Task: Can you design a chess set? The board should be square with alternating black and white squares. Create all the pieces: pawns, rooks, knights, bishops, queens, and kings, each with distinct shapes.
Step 5587:
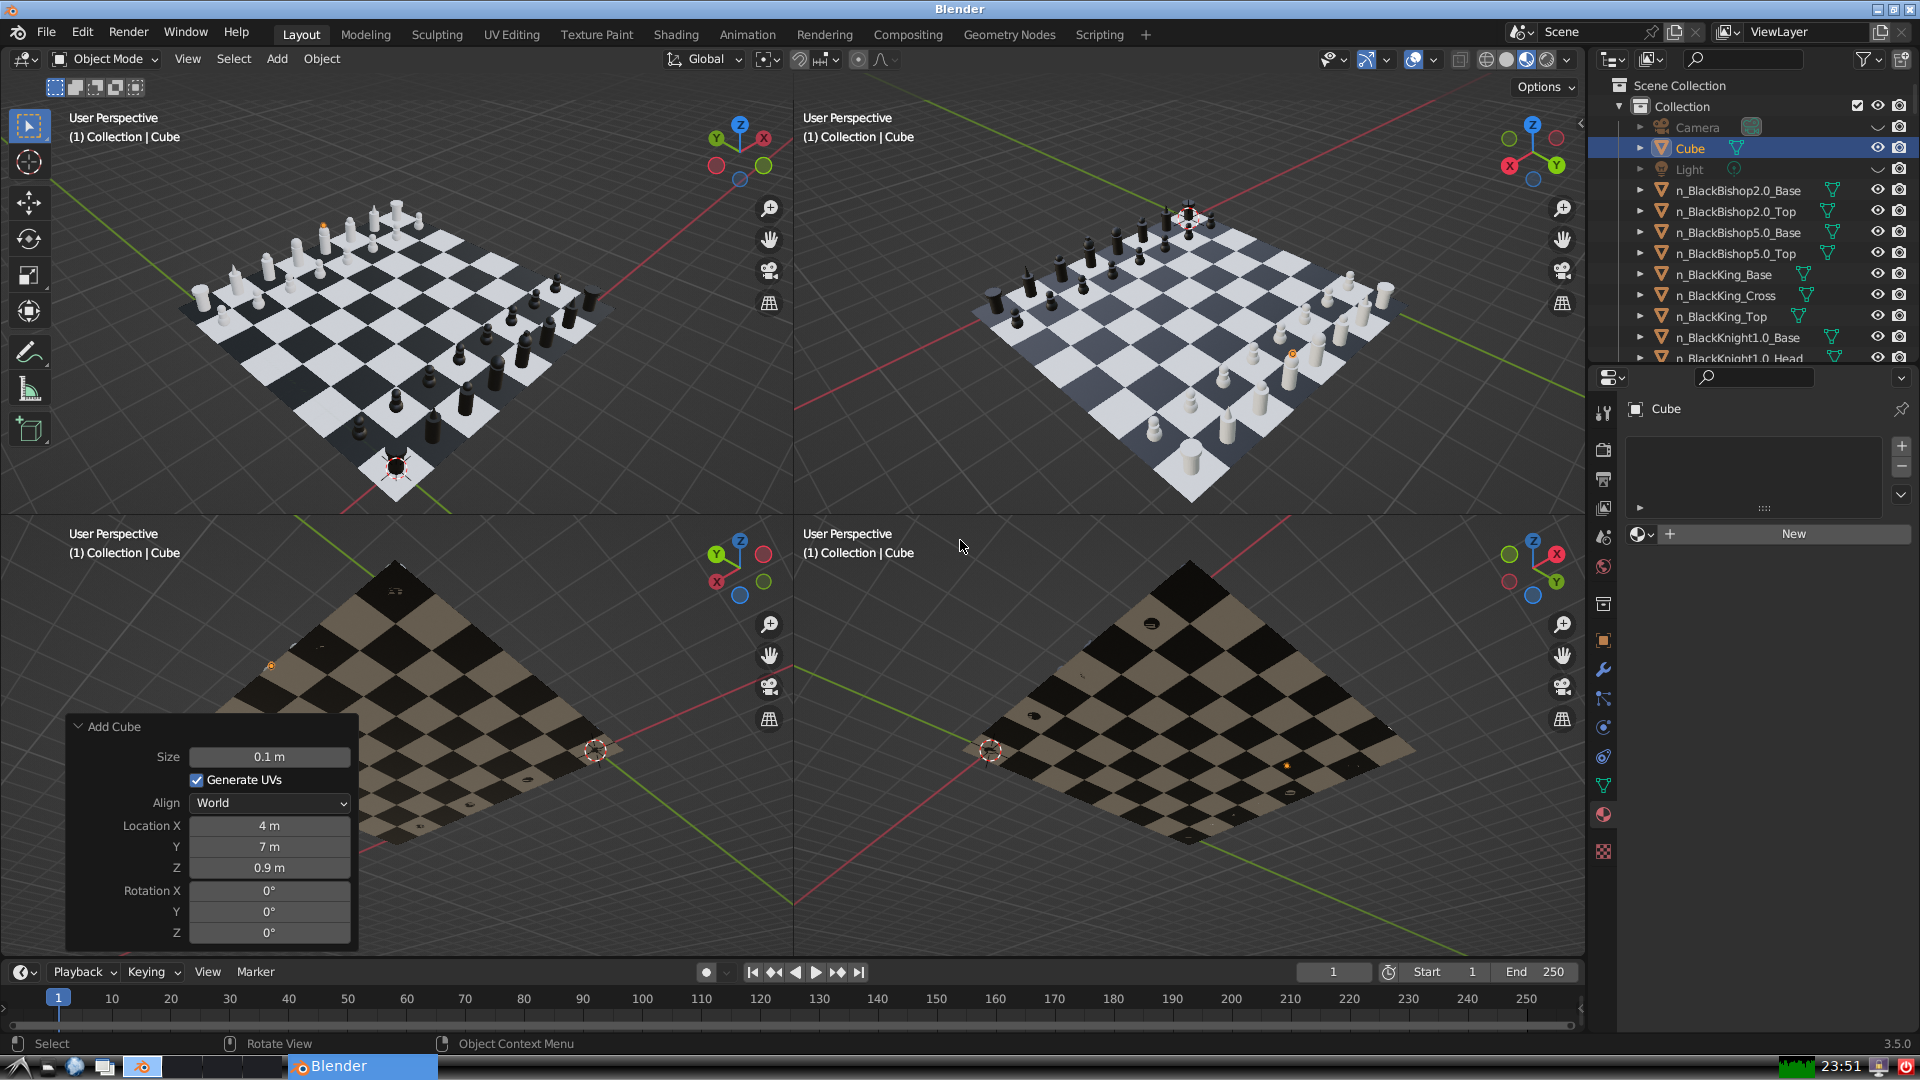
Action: {"mouse_move": [1608, 631]}